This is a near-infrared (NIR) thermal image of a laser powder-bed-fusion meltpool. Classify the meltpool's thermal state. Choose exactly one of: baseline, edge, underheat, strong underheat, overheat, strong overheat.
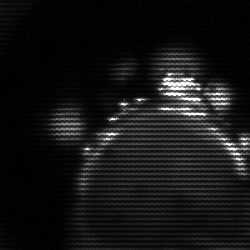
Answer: edge